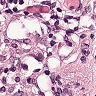
Metastatic tissue present: no